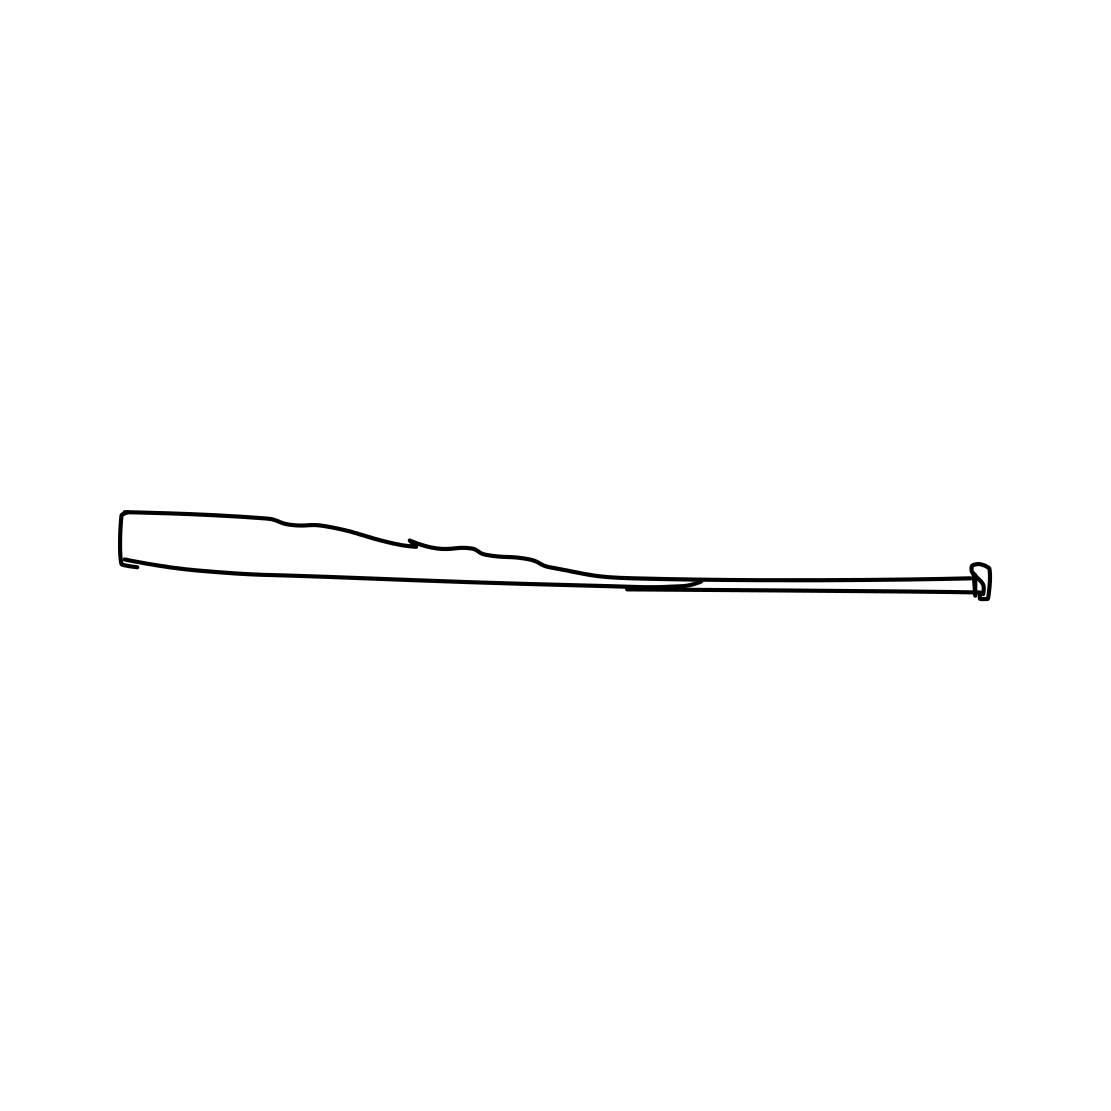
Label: baseball bat